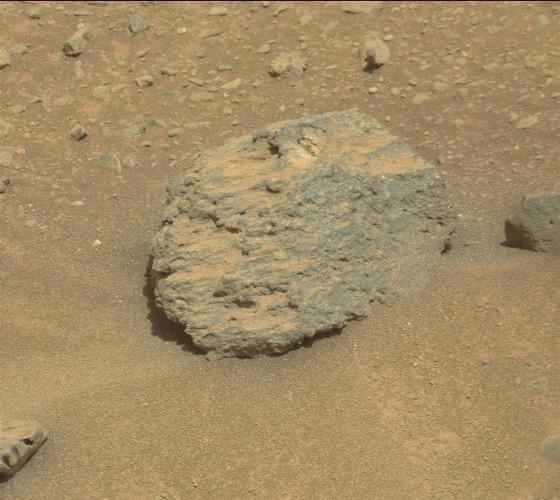
Terrain classes present: Gravel / Sand / Soil, Rock